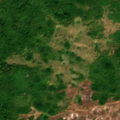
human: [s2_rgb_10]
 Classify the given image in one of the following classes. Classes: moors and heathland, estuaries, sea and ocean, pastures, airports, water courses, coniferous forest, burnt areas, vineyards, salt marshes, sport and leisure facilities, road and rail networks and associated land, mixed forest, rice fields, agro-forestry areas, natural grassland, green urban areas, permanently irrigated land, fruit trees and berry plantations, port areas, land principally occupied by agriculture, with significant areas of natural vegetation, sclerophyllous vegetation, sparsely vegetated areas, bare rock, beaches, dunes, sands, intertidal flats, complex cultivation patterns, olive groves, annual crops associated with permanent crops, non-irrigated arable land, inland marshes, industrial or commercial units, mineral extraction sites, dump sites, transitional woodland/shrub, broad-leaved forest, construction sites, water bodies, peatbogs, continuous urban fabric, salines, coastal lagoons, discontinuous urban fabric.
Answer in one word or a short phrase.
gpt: broad-leaved forest, transitional woodland/shrub